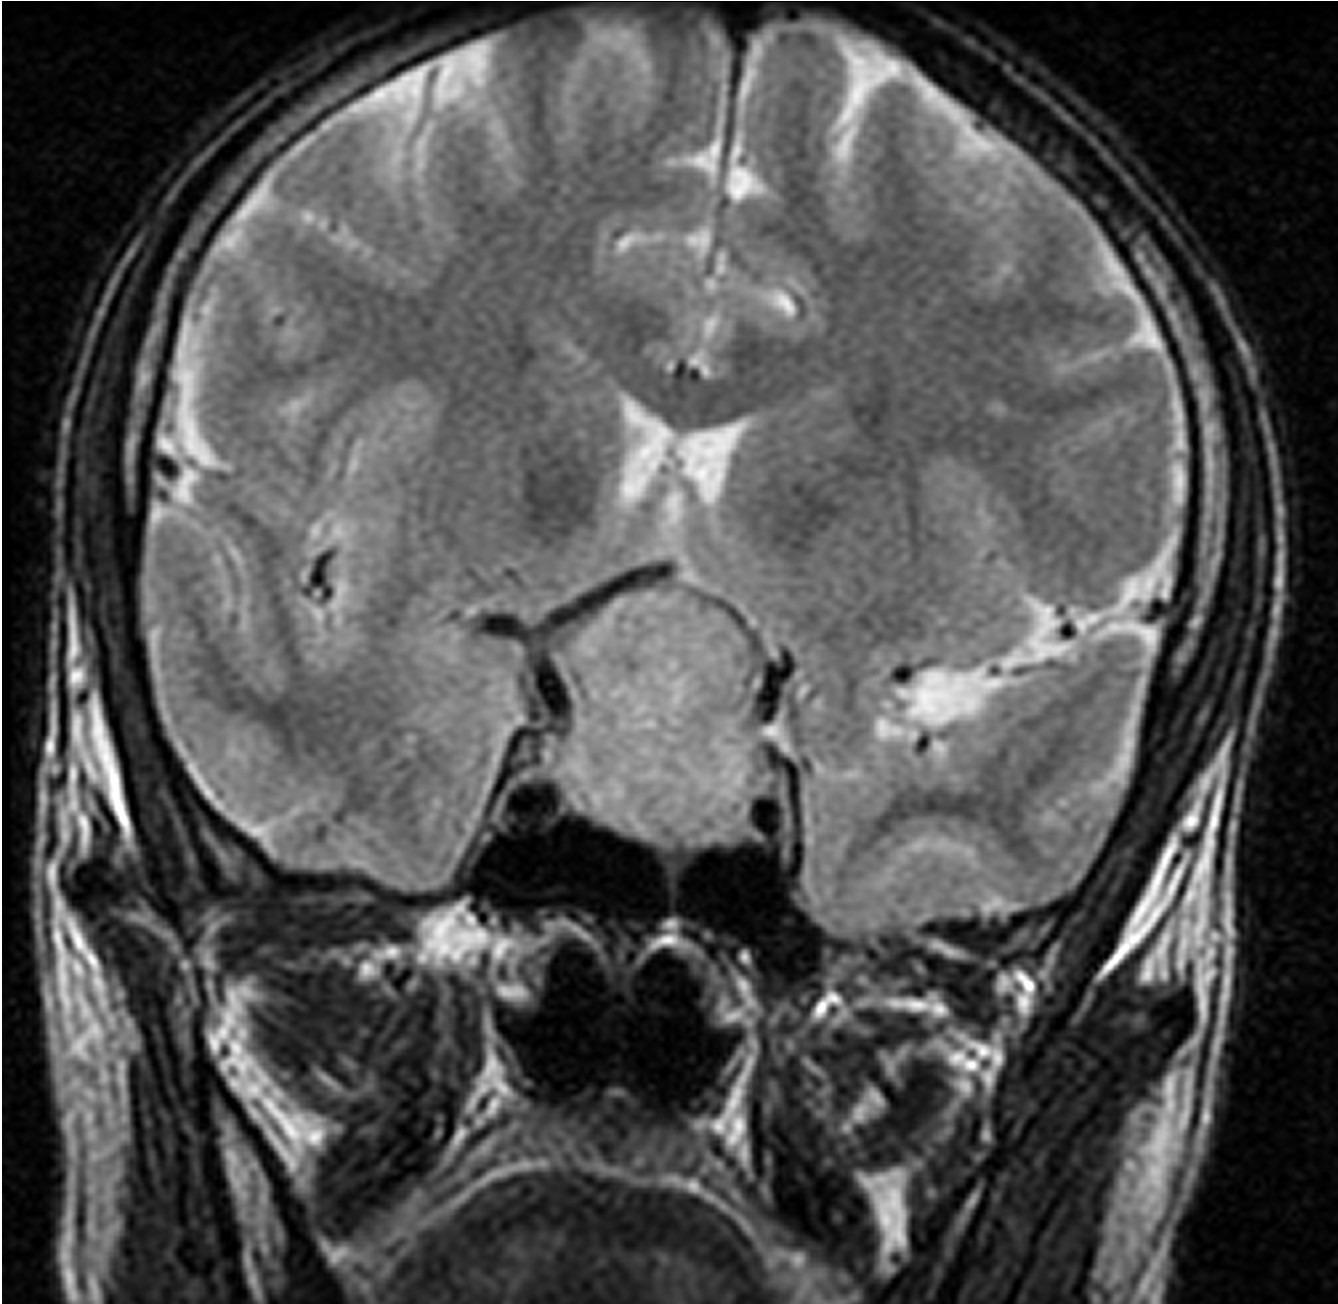
Label: pituitary